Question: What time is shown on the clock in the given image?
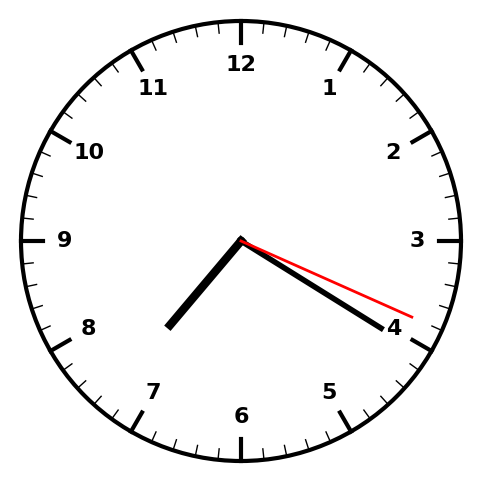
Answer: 07:20:19